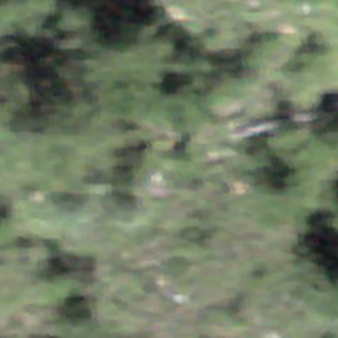
Label: other